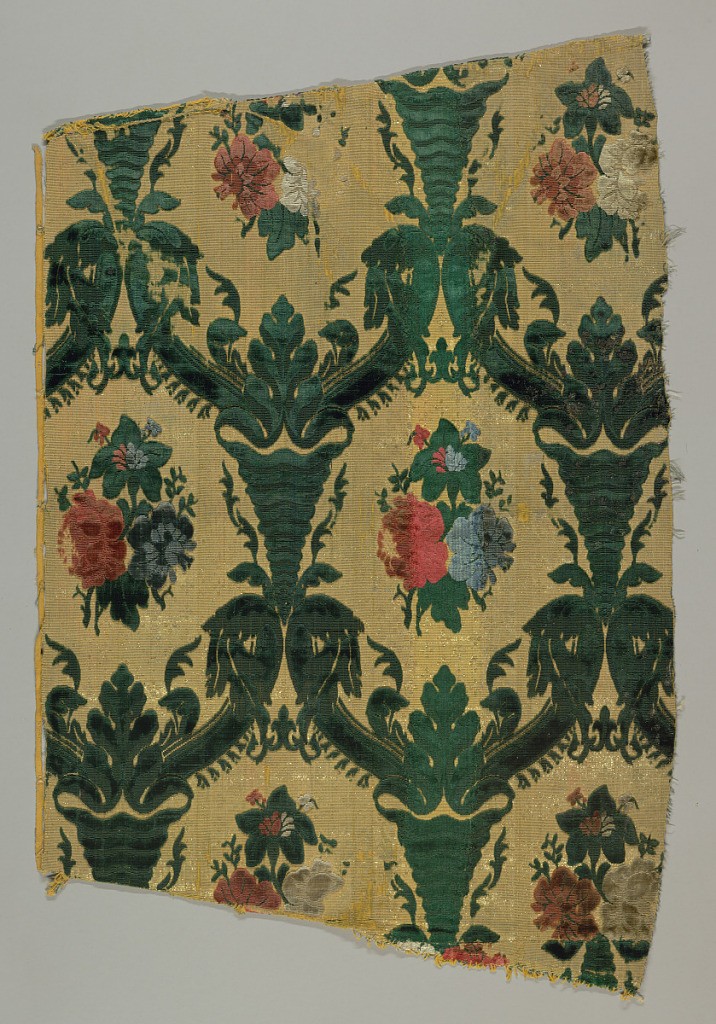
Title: Fragment
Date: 19th century
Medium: silk, cotton, metal strips Technique: cut and uncut supplementary warp pile (velvet) in a plain weave foundation, extra weft floats of metal strips cover alternate shots of foundation weft
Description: Cut and uncut velvet with small group of three flowers enclosed in an elaborately decorated ogee lattice. Warp pile colors are dark green, red, light blue, yellow and ivory on a yellow and gold background.